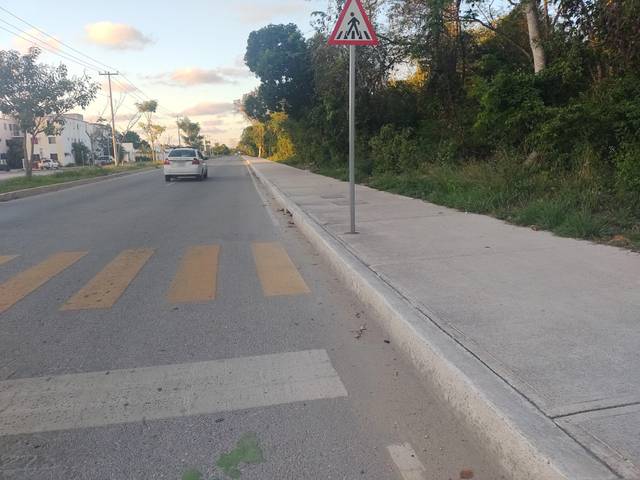
Region: Mexico
Coordinates: 20.862, -86.898